Question: I am using NAudio (1.7.1.17) WasapiLoopbackCapture which works fine and I can open the saved Raw PCM in Audacity with the following format:

Calling code targeting .NET 4 x86. The file is a 10 second recording totalling [3,515,904 bytes].
'''
var device = WasapiLoopbackCapture.GetDefaultLoopbackCaptureDevice();
using (var capture = new WasapiLoopbackCapture(device))
{
capture.ShareMode = AudioClientShareMode.Shared;
capture.DataAvailable += WasapiCapture_DataAvailable;
capture.RecordingStopped += WasapiCapture_RecordingStopped;
// Verified that [capture.WaveFormat] is [44.1KHz, 32 bit 2 ch].
capture.StartRecording();
Thread.Sleep(TimeSpan.FromSeconds(10));
capture.StopRecording();
}
private void WasapiCapture_DataAvailable (object sender, WaveInEventArgs e)
{
// Write [e.BytesRecorded] number of bytes from [e.Buffer] to a file.
}
private void WasapiCapture_RecordingStopped (object sender, StoppedEventArgs e)
{
// Verified that e.Exception was null.
}
'''
'''
var file = new FileInfo(/* Same file that was just recorded. */);
using (var stream = file.Open(FileMode.Open, FileAccess.Read, FileShare.Read))
{
var waveOut = new WaveOut();
var waveFormat = new WaveFormat(44100, 32, 2); // Same format.
var rawSource = new RawSourceWaveStream(stream, waveFormat);
waveOut.Init(rawSource);
waveOut.Play();
}
'''
The playback code produces noise that is at most one second long. I double-checked the byte-order and everything looks good except for the size (which should ideally be [3,528,000 bytes]. I'm not sure if padding is the issue here I need to be able to stream this Raw PCM data without knowing the full size in advance.
But first things first. Any pointers on how to get NAudio to play this file would be appreciated.
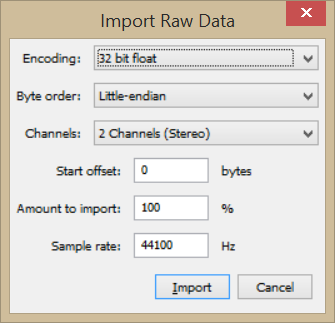
Answer: Your 'WaveFormat' encoding needs to be IEEE float not PCM (which it currently is)
'''
WaveFormat.CreateIeeeFloatWaveFormat(44100,2)
'''